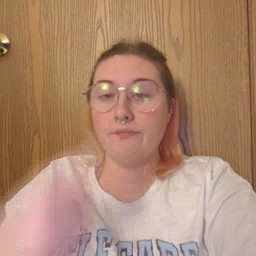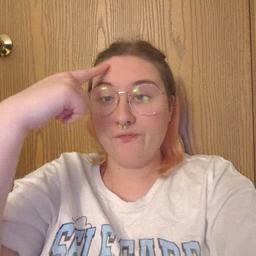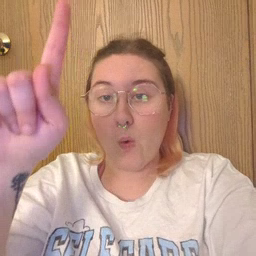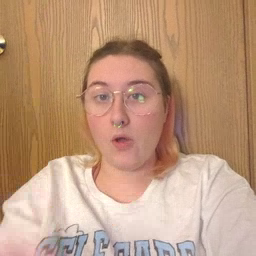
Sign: for